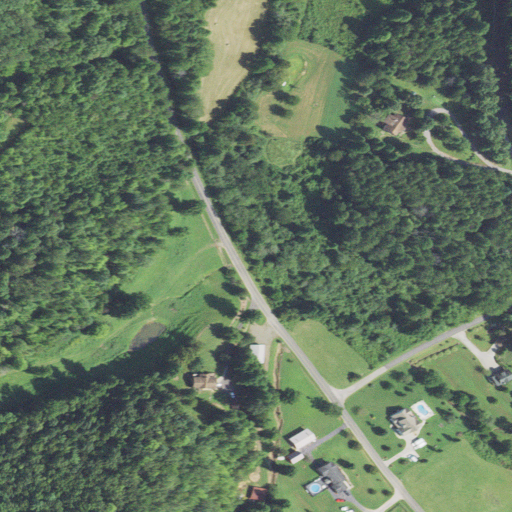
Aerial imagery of valley in North Carolina named Will Puett Cove containing mixed forest, open development, deciduous forest, pasture, evergreen forest, and low intensity development